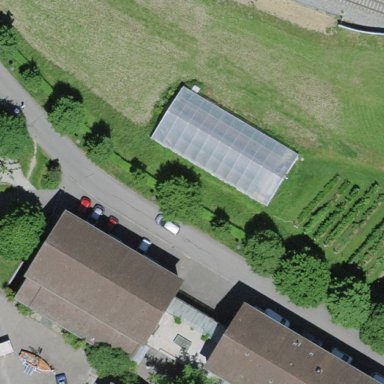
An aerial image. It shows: Greenhouse.